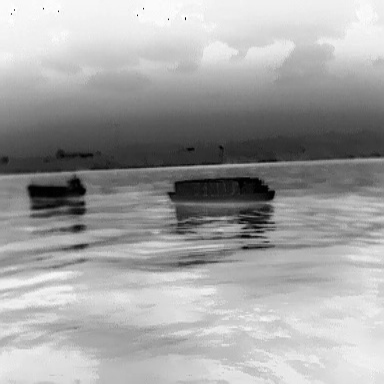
There is a liner in the infrared image.